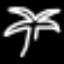
Label: palm tree